Question: I am working on an Asp.Net MVC application in which I have a layout page in which I see a white patch like a semi circle and I am trying to remove but not successful in doing so.
CSS
'''
html {
background-color: black;
margin: 0;
padding: 0;
height: 100%;
width: 100%;
}
body {
height: 100%;
width: 100%;
margin: 0;
padding: 0;
background-color: #000;
border-top: solid 10px #000;
color: #333;
font-size: .85em;
font-family: "Segoe UI", Verdana, Helvetica, Sans-Serif;
}
'''
I made my background everything black but I still see a white semi circle patch as in the following image

May I know a way to fix it.
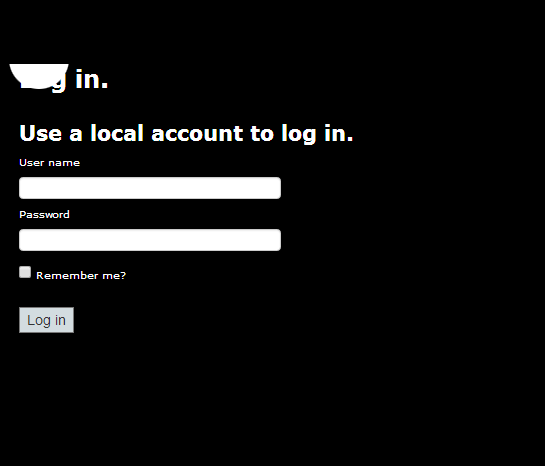
Answer: As far as I can guess, you are using the default template of a new project. If it is true, the semi-circle you are seeing is coming from the following css:
'''
.main-content {
background: url("../Images/accent.png") no-repeat;
padding-left: 10px;
padding-top: 30px;
}
'''
Remove the background from this class and you will get it done. Hope it works.